Field crop: maize
Growth stage: 2
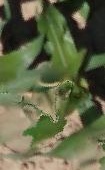
Species: maize